Question: I have some list of items in AngularJS scope variable. i want to display them in browser screen side by side upto window width, then in next row. They will look like this.

I want a padding of 5px; from all the sides between 2 items.
How to do that using bootstrap/css. Bootstrap will be preferred.
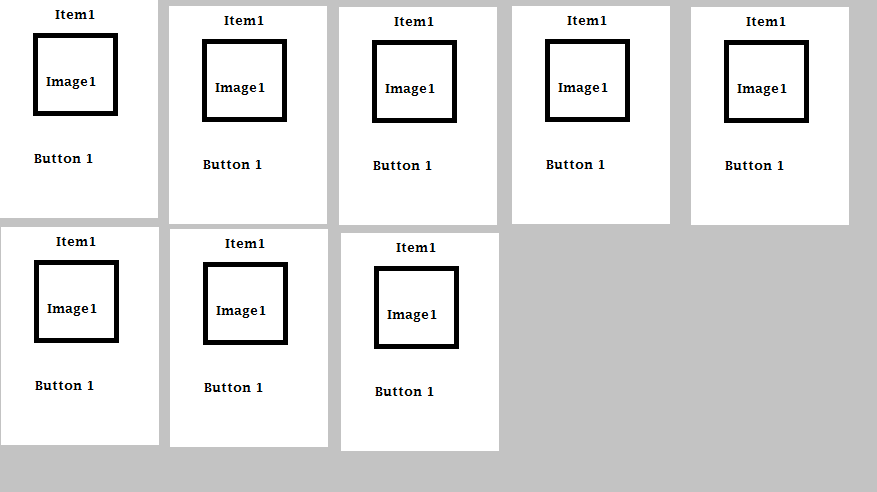
Answer: You can do it simply by giving these items a 'display: inline-block;' and a 'padding: 5px;' to keep the gap you want.
Here's the code you need:
'''
.box {
padding : 5px;
display : inline-block;
min-width: 100px;
min-height: 50px;
background-color: red;
}
'''
'''
<div class="box"></div>
<div class="box"></div>
<div class="box"></div>
<div class="box"></div>
<div class="box"></div>
<div class="box"></div>
'''
You can resize the window to see the difference and how they behave dynamically.
Resize the result window in this <URL> for best results.